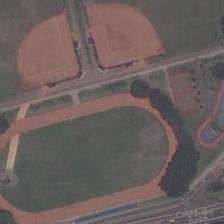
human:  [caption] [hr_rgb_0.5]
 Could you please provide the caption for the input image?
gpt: a playground is between two baseball fields and a road .

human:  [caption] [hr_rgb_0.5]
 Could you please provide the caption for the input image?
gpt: a large yellow court and nearby a long narrow road .

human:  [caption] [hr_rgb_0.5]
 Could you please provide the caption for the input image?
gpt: a playground is between two baseball fields and a road .

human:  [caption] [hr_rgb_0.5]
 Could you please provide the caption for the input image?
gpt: the area of this place is very large because it includes a football field,baseball fields, tennis courts and a swimming pool .

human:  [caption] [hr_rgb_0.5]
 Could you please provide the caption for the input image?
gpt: a large playground with four badminton fields and two baseball fields is next to a wide street .